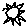
Label: sun